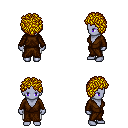
a pixel art fantasy rpg character, female body template, dark elf, purple skin, brown robe, white pants, blonde curly afro hairstyle, four views (front, back, left, right), 2x2 character sprite sheet, small pixel art, hard edges, no anti-aliasing